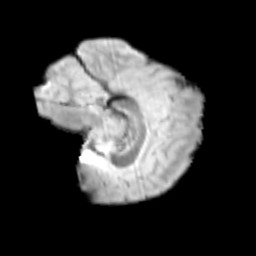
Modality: T2w
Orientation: sagittal
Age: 10
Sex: male
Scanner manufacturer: siemens
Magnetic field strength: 3 T
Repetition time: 3.8 s
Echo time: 0.07 s